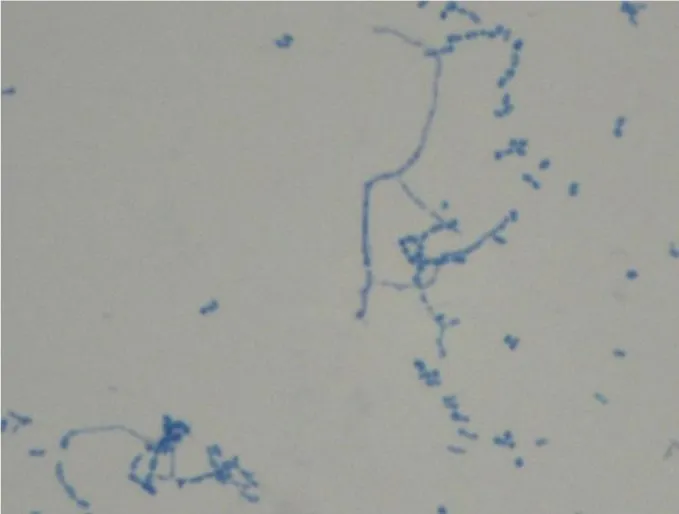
N. paucivorans hyphae. Staining by partial acid-fast method according to Kinyoun technique modified for nocardioforms. The vegetative hyphae are well developed with irregular branches.
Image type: pathology (acid_fast)